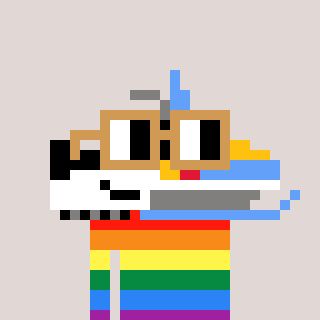
a pixel art character with square brown glasses, a snowmobile-shaped head and a bluegrey-colored body on a warm background